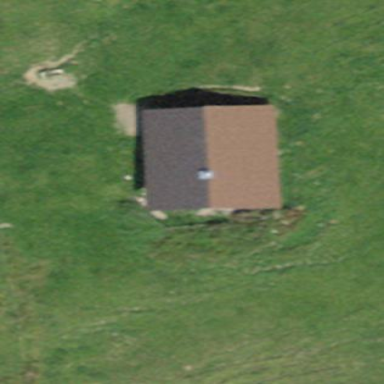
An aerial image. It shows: Cabin.